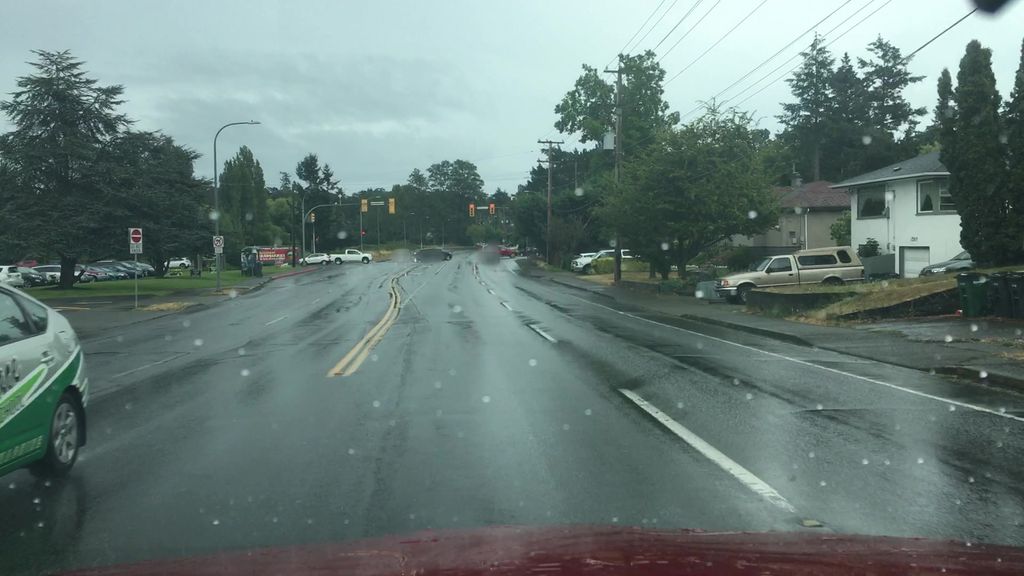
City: victoria